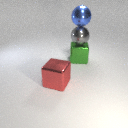
large blue metal sphere above large green metal cube